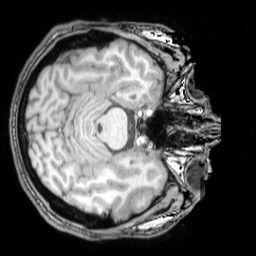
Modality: T1w
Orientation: axial
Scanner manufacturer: philips
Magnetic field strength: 3 T
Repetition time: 0.008077 s
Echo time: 0.003699 s